Question: What is my problem is I using php version 5.4 will have this error in MY_Controllar, kindly take a look the screenshot as below

but there are not problem below php version 5.3
here is my code
'''
<?php
class MY_Controller extends CI_Controller {
function __construct()
{
parent::__construct();
$data->the_leave_data = $this->leave_data(); <--- line 8 is here
$this->the_leave_data = $data->the_leave_data;
$this->load->vars($data);
}
function leave_data()
{
$data = array();
$this->load->model('leave_data_model');
$staff_id = $this->session->userdata('staff_id');
if($query = $this->leave_data_model->get_by('staff_id',$staff_id))
{
$data['leave_data_records'] = $query;
}
var_dump($data);
return $data;
}
}
?>
'''
here is the var_dump return value from $data
'''
leave_data_records' =>
object(stdClass)[21]
public 'leave_data_id' => string '1' (length=1)
public 'staff_id' => string '1' (length=1)
public 'annual_leave' => string '1.0' (length=3)
public 'sick_leave' => string '0.0' (length=3)
public 'annual_leave_balance' => string '0.0' (length=3)
public 'sick_leave_balance' => string '0.0' (length=3)
public 'year' => string '2012' (length=4)
'''
Any Idea how to solve it? Thanks
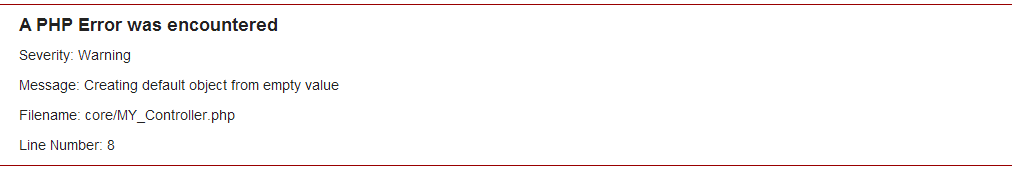
Answer: are you using PHP 5.4?
PHP 5.4 has strict standards. You need to declare $data as an object of stdClass:
'''
$data = new stdClass();
$data->the_leave_data = $this->leave_data();
'''